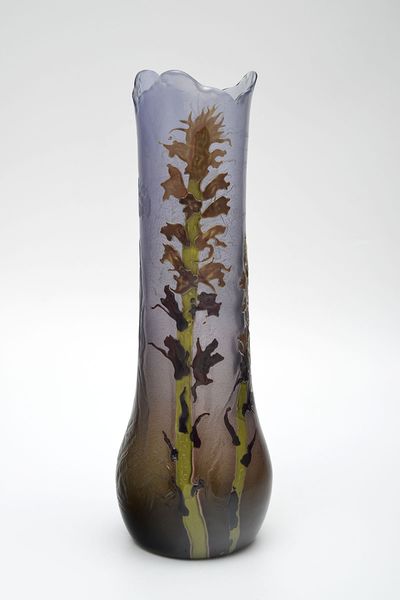
Titel: Stangenvase mit Schuppenwurz und einem Vers von Victor Hugo
Künstler: Emile Gallé
Standort: Hamburg
Institution: Museum für Kunst und Gewerbe Hamburg
Schlagwörter: glas, pflanzen, vegetation, jugendstil, dekor, geschnitten, schnitt, art nouveau, graviert, emaille, stile liberty, zierobjekte, stile floreale, pflanzenabbildung, stangenvase, opakglas, überfangen, marqueterie, mehrfach violett